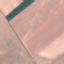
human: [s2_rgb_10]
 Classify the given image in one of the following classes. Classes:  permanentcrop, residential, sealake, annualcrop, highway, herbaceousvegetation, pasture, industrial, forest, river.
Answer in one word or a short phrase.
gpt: AnnualCrop